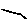
Label: circle